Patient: sex F, age 59
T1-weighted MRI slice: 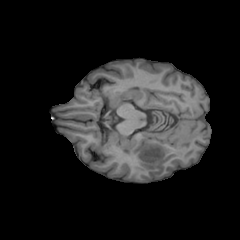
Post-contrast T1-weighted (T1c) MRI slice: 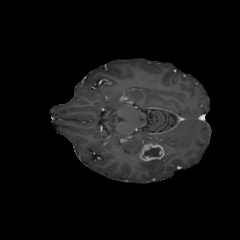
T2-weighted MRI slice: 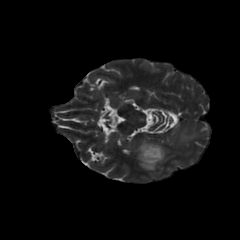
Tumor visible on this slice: yes
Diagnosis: Glioblastoma, IDH-wildtype
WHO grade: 4